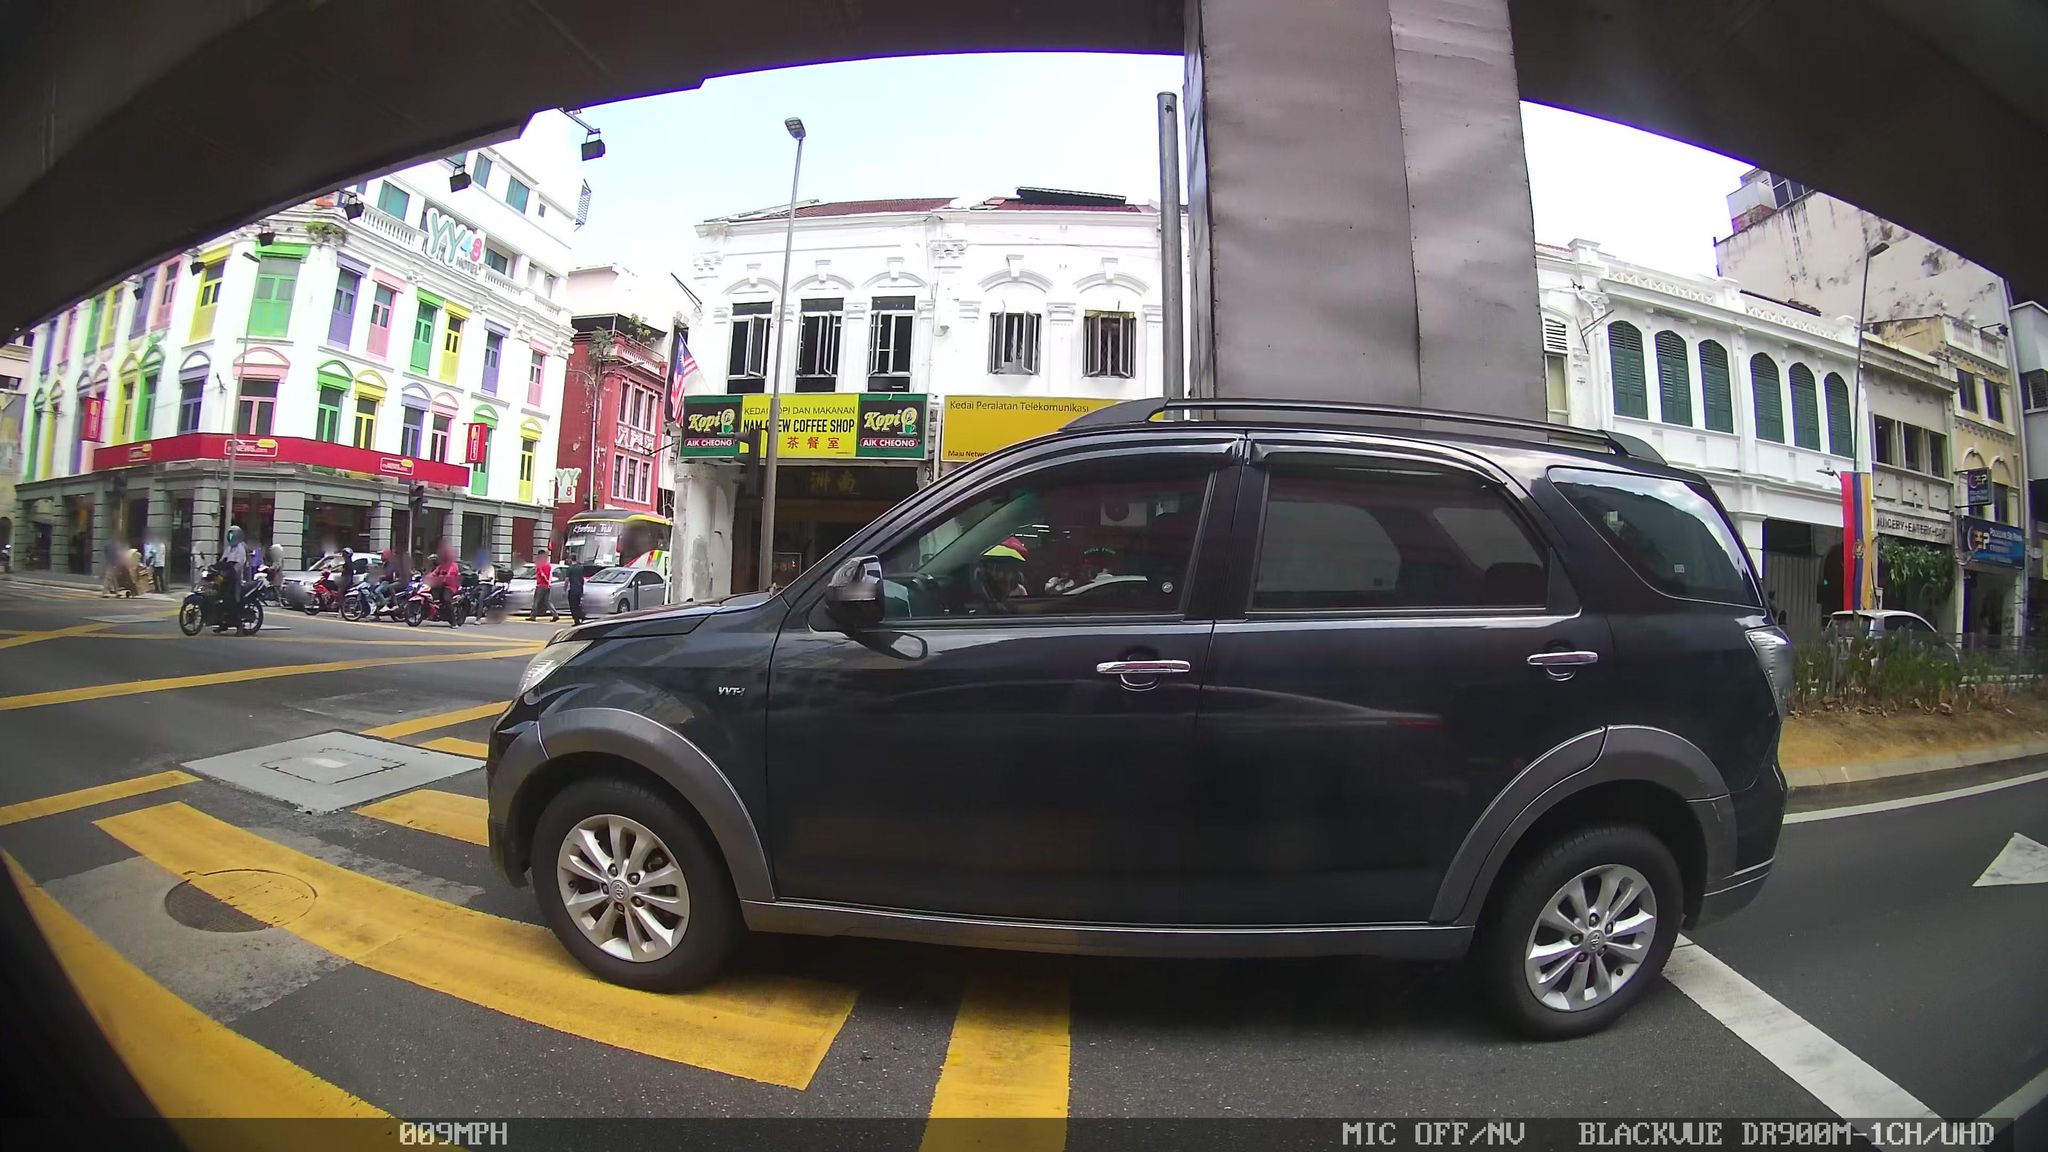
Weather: clear
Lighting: day
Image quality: good
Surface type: driving surface
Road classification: secondary
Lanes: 2
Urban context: urban centre
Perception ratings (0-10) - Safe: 1.62, Lively: 8.67, Beautiful: 4.95, Boring: 2.99, Depressing: 4.04, Wealthy: 4.73